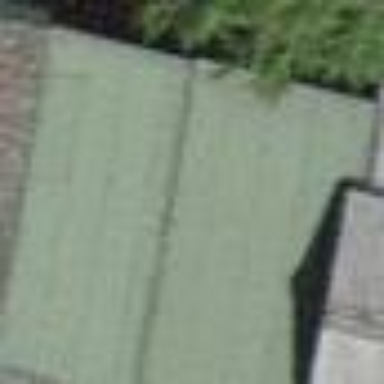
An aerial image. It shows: View of roof of building.